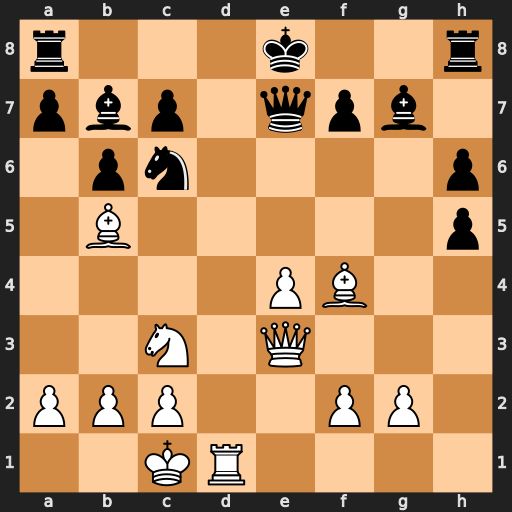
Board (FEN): r3k2r/pbp1qpb1/1pn4p/1B5p/4PB2/2N1Q3/PPP2PP1/2KR4
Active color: w
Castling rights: kq
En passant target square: -
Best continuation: Nd5 Qc5 Nxc7+ Ke7 Bd6+ Qxd6 Rxd6